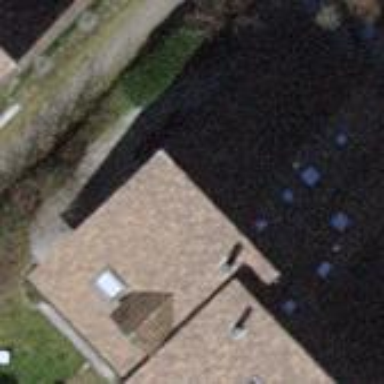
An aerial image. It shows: Terrace building.